【题型】填空题　【知识点】平面几何　【难度】medium
如图，直径 \(AB = 4\) 的半圆，\(D\) 为圆心，点 \(C\) 在半圆弧上，\(\angle ADC = \frac{\pi}{4}\)，线段 \(AC\) 上有动点 \(P\)，则 \(\overrightarrow{DP} \cdot \overrightarrow{BA}\) 的最小值为\(\underline{\quad\quad}\).

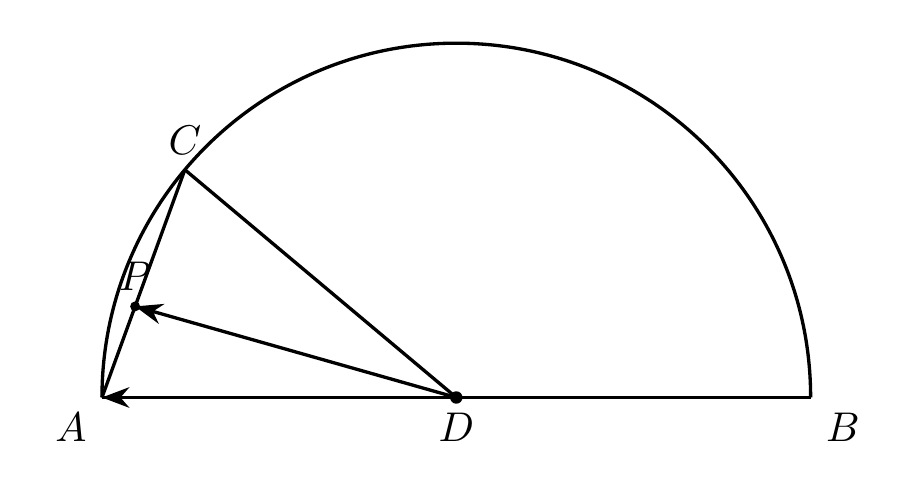
【解答】
\noindent
\textbf{【答案】} \(4\sqrt{2}\)
\vspace{1em}
\noindent
\textbf{【知识点】} 平面向量数量积的几何意义、用定义求向量的数量积
\vspace{1em}
\noindent
\textbf{【分析】} 先分别过 \(C\)、\(P\) 作 \(CG \perp BA\)、\(PE \perp BA\) 交 \(BA\) 于点 \(G\) 和 \(E\)，求出 \(|DG|\)，设 \(\langle \overrightarrow{BA}, \overrightarrow{DP} \rangle = \theta\)，接着根据数量积定义以及题中所给条件求得 \(\overrightarrow{DP} \cdot \overrightarrow{BA} = 4|DE|\)，从而求出 \(|DE|\) 即可得解。
\vspace{1em}
\noindent
\textbf{【详解】} 分别过 \(C\)、\(P\) 作 \(CG \perp BA\) 交 \(BA\) 于点 \(G\)，作 \(PE \perp BA\) 交 \(BA\) 于点 \(E\)，
则
\[
|DG| = |CD|\cos\frac{\pi}{4} = 2 \times \frac{\sqrt{2}}{2} = \sqrt{2},
\]
设 \(\langle \overrightarrow{BA}, \overrightarrow{DP} \rangle = \theta\)，则
\[
\overrightarrow{DP} \cdot \overrightarrow{BA} = |\overrightarrow{DP}||\overrightarrow{BA}|\cos\theta = 4|\overrightarrow{DP}|\cos\theta = 4|DE|,
\]

由题可知 \(|DG| \leq |DE| \leq |DA|\) 即 \(\sqrt{2} \leq |DE| \leq 2\)，
所以 \(4\sqrt{2} \leq \overrightarrow{DP} \cdot \overrightarrow{BA} \leq 8\)，故 \(\overrightarrow{DP} \cdot \overrightarrow{BA}\) 的最小值为 \(4\sqrt{2}\)。
故答案为：\(4\sqrt{2}\)。
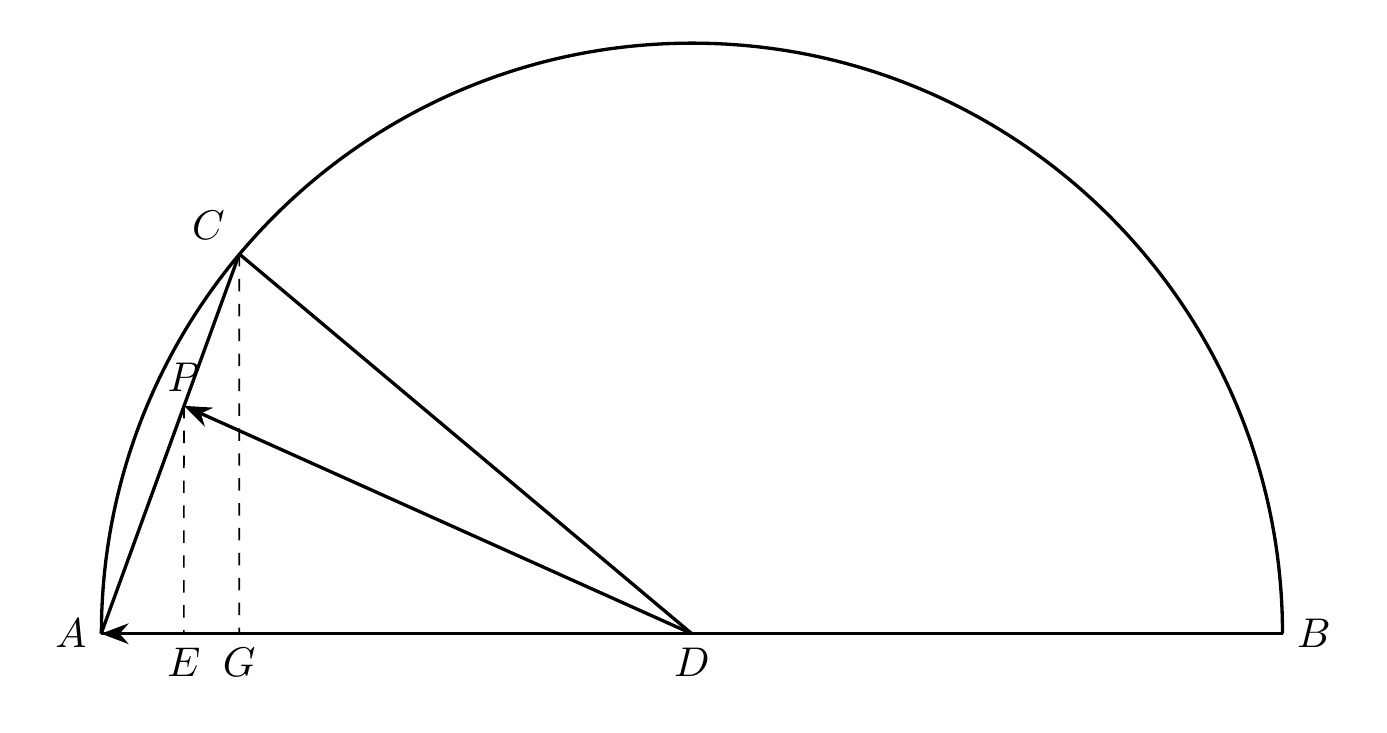